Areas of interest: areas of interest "Commercial service"
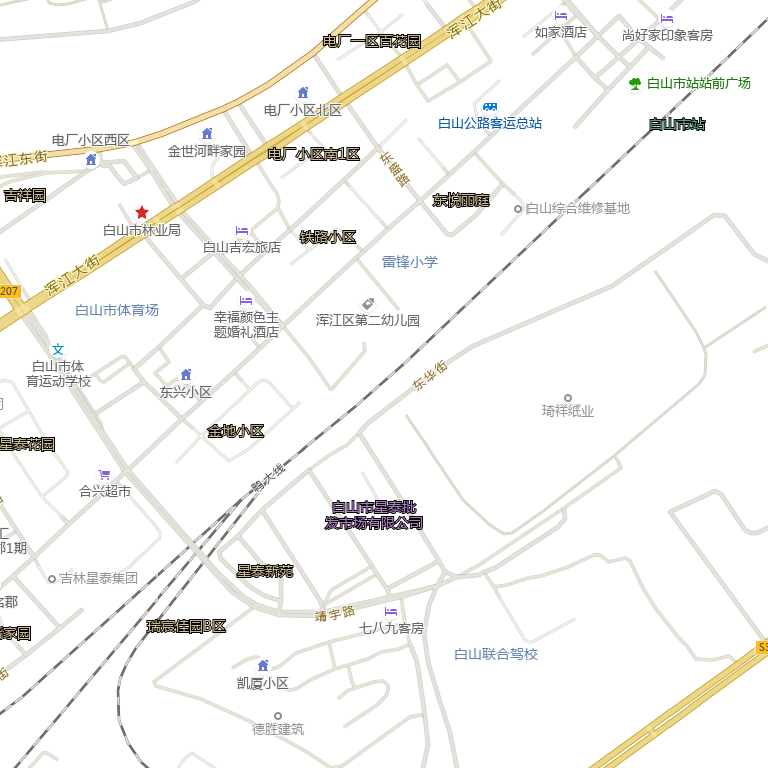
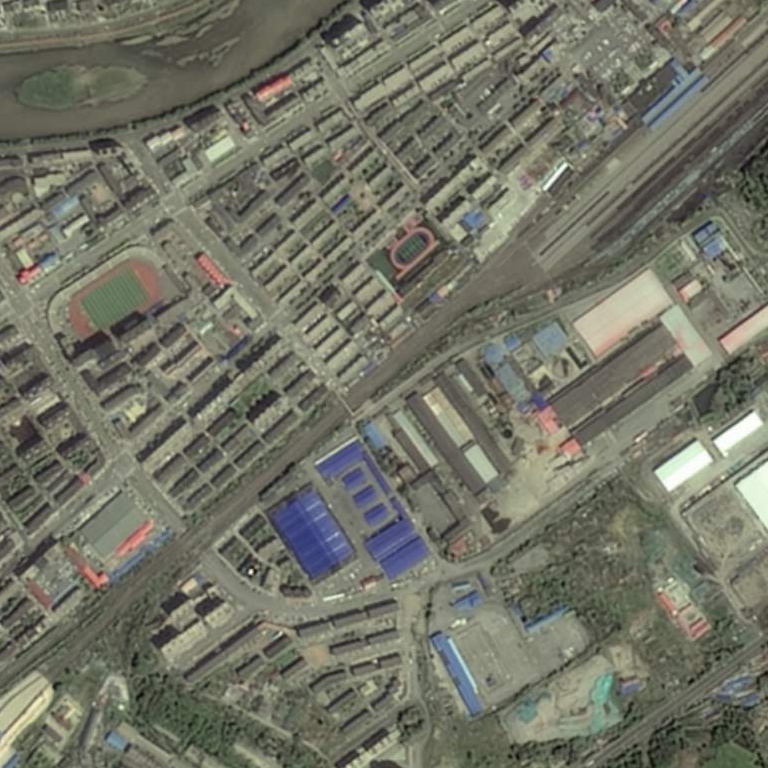